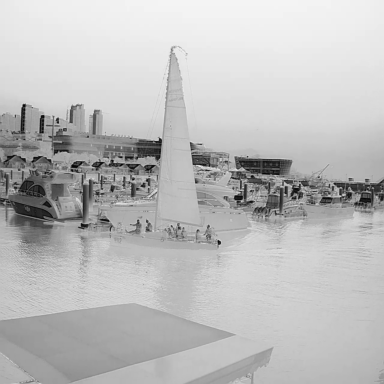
There are six objects shown in the infrared image, including five canoes, and a sailboat.